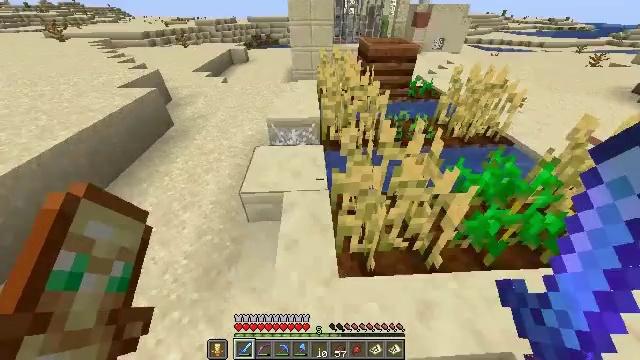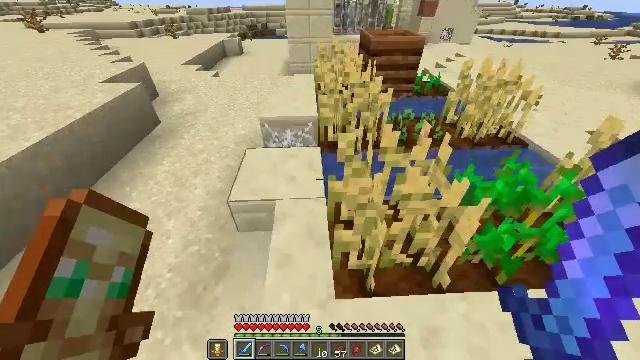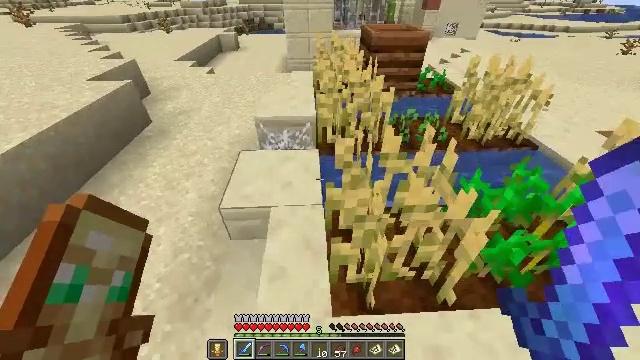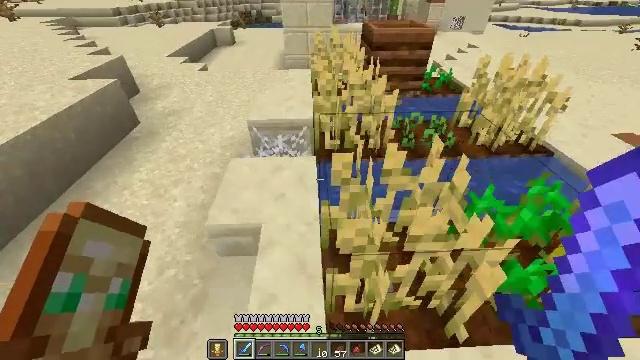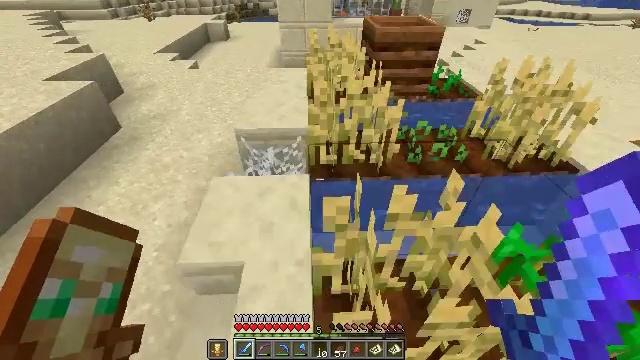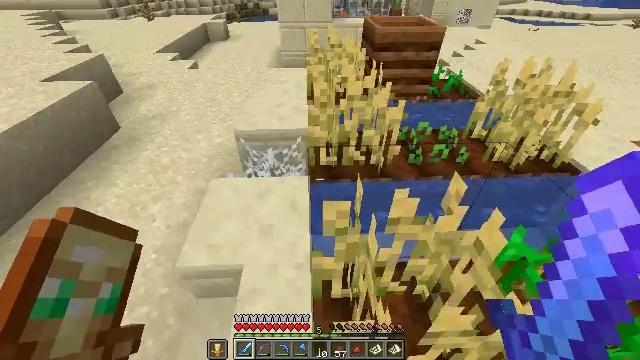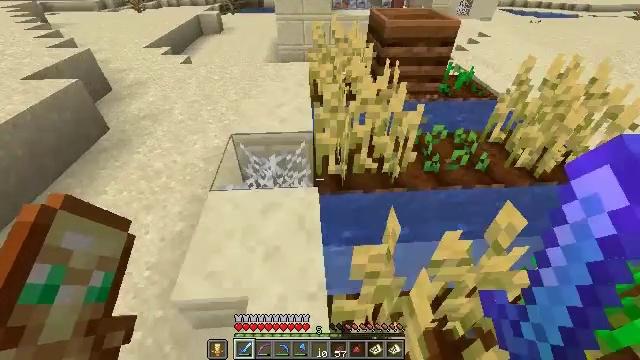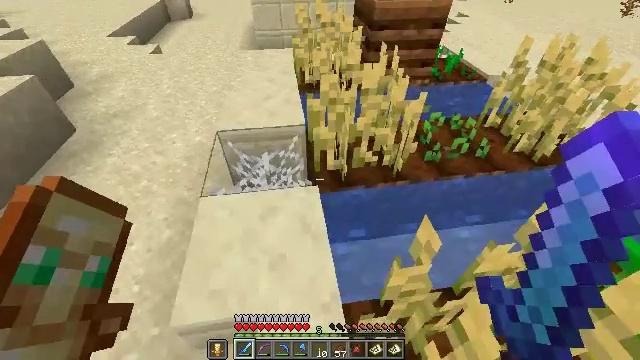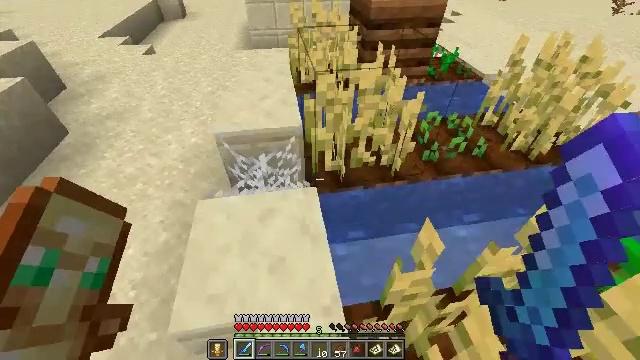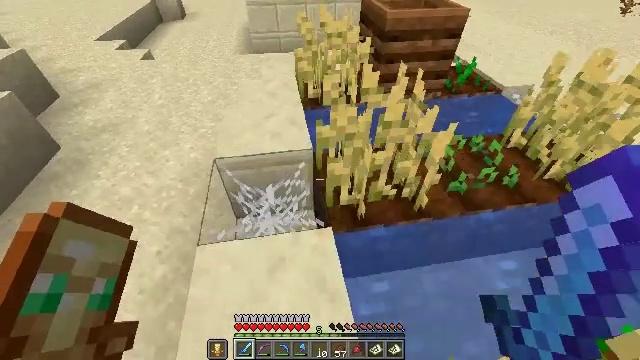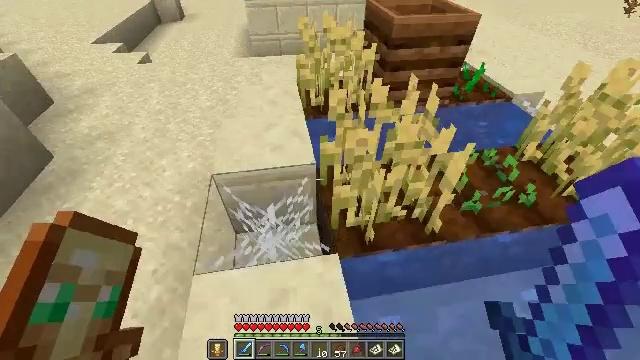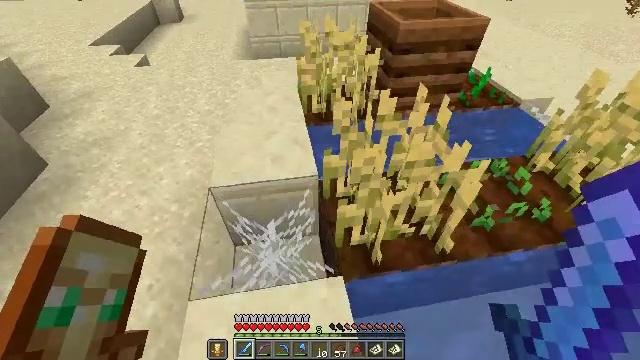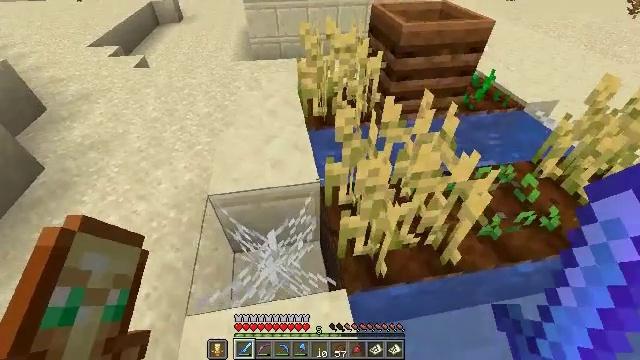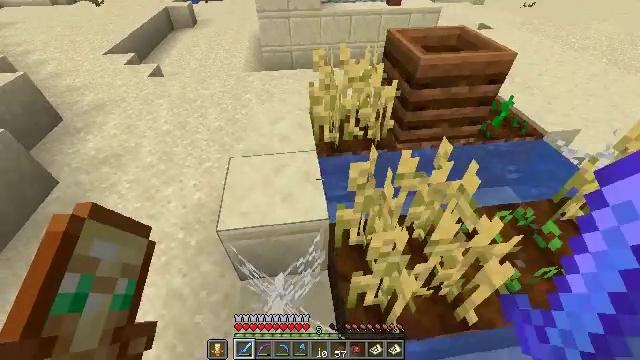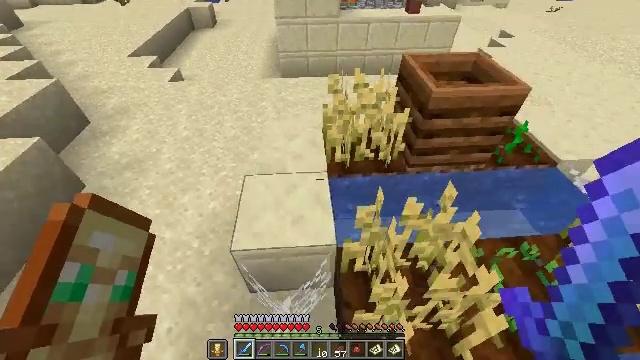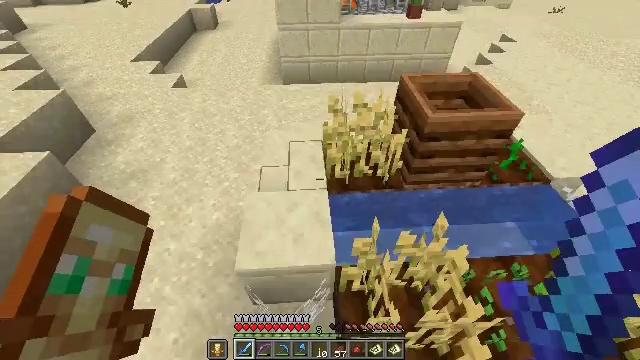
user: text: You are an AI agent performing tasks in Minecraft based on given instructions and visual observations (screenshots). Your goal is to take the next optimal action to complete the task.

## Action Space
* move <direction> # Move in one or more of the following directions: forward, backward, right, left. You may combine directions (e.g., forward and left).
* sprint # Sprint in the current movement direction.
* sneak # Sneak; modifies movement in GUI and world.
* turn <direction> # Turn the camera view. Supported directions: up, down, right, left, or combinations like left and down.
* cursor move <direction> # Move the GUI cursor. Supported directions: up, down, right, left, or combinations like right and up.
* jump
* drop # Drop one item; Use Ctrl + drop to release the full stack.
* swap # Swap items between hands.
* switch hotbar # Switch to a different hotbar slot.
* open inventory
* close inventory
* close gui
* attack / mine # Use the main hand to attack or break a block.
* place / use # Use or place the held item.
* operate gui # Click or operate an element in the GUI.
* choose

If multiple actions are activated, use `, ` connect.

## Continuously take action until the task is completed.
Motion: motion action
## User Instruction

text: Break the potted cactus to collect it.
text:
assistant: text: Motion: move forward
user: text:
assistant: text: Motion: move forward
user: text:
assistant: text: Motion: move forward
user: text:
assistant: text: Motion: move forward
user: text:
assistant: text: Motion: move forward and move left
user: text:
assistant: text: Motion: move forward and move left, turn down
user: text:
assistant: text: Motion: move forward and move left, turn right and down
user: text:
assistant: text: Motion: move forward, turn right
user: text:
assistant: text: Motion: move forward
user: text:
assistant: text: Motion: move forward
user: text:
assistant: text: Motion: move forward
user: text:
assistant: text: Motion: move forward
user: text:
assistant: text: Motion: move forward, turn left, jump
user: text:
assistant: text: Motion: move forward, turn left, jump
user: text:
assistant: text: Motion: move forward
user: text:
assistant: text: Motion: move forward
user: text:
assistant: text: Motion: move forward
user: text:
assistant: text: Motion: move forward
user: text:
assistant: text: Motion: move forward
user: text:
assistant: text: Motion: move forward and move left
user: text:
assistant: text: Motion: move forward and move left
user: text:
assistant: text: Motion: move forward and move left
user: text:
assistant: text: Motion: move forward and move left, turn up
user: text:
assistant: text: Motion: move forward and move left, turn right and up
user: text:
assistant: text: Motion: move forward and move left, turn right and up
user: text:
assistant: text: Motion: no_op
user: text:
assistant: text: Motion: no_op
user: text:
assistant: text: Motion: no_op
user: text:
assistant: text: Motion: no_op
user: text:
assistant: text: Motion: move forward